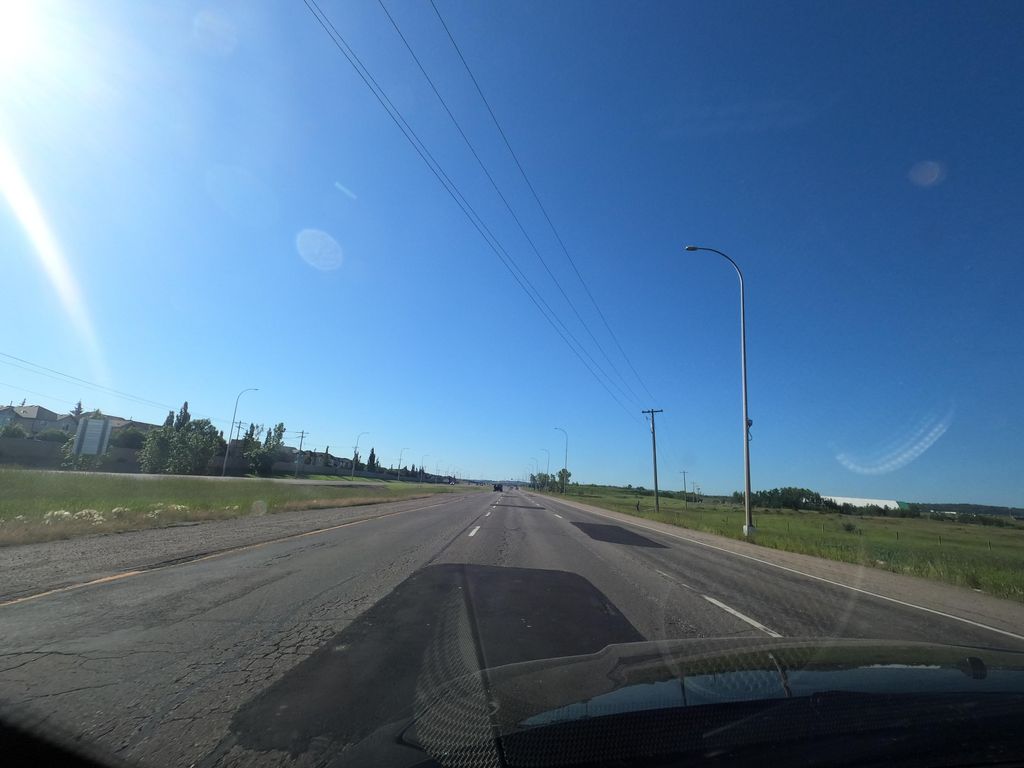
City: calgary